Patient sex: M
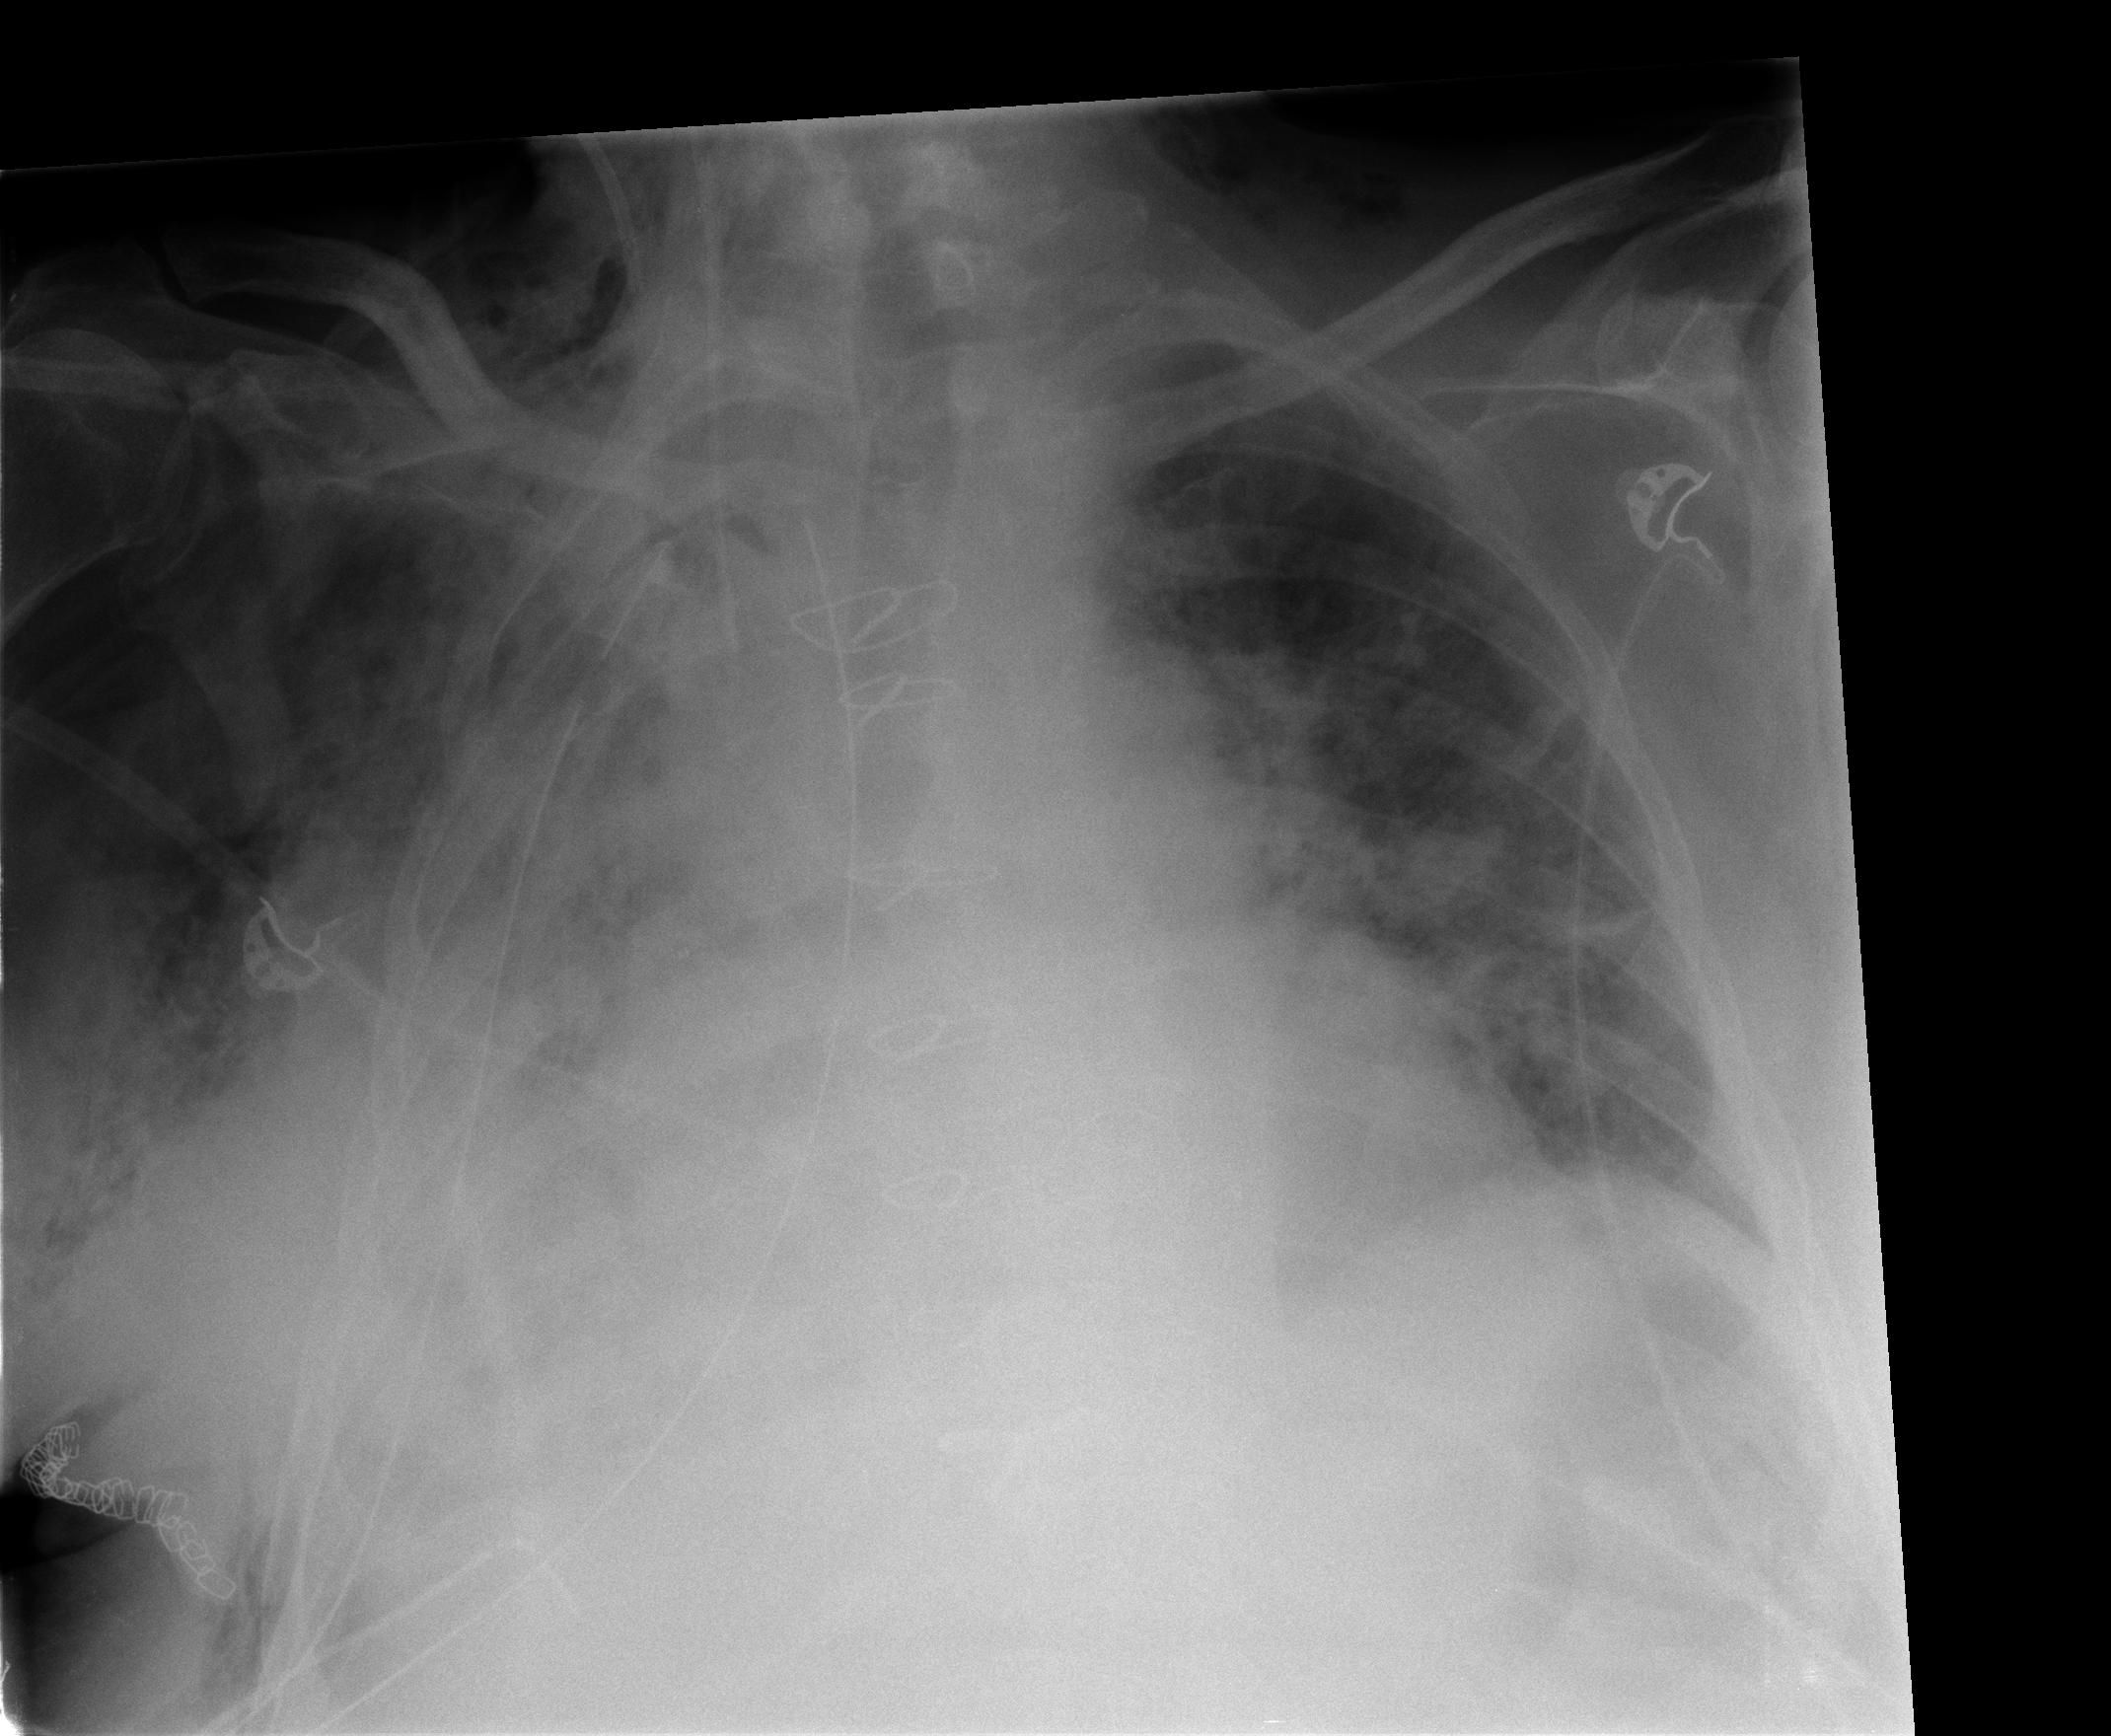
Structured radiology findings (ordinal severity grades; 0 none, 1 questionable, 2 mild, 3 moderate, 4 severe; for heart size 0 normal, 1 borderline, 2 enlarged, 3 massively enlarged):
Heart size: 2
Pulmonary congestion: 2
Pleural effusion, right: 3
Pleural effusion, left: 0
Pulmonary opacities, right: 4
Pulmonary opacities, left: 1
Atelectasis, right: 4
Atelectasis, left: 0